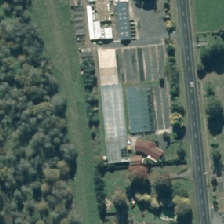
Land cover: urban_build_up